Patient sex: F
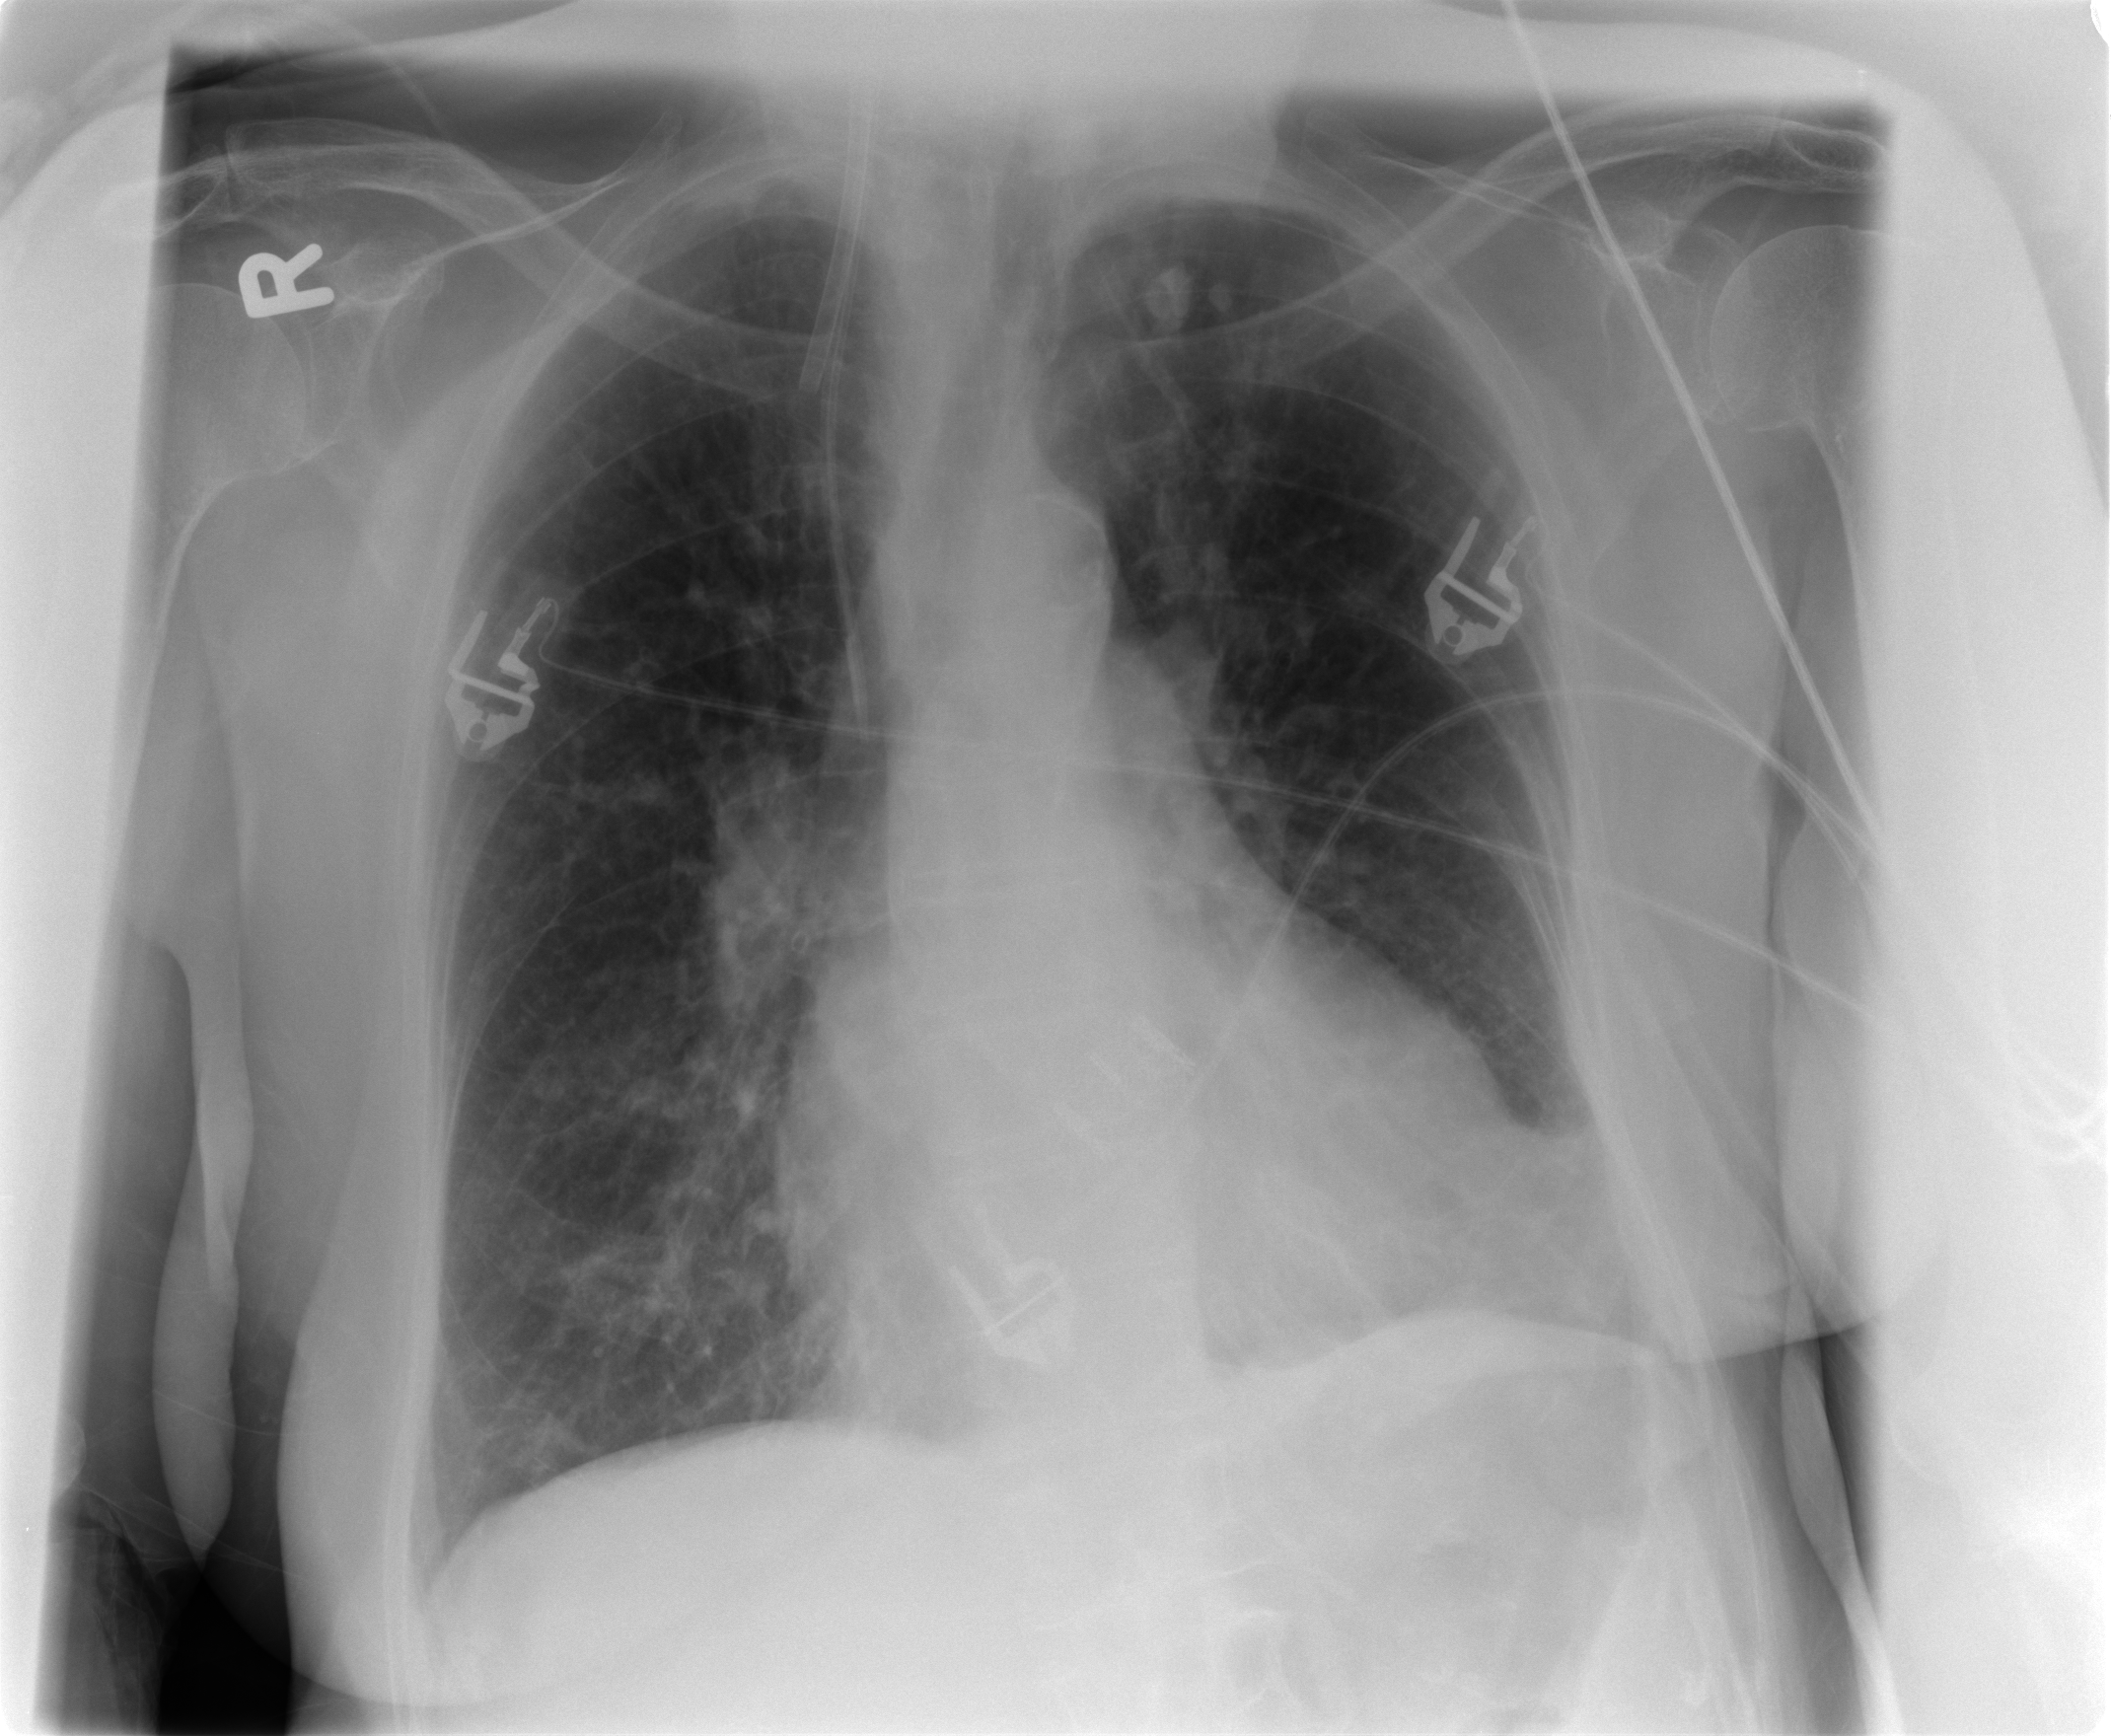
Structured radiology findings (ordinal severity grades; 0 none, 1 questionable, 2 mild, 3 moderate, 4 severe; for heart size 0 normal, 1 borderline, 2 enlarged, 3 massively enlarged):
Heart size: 0
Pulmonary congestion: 0
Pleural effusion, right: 0
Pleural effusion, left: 0
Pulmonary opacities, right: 0
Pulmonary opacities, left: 0
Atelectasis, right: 2
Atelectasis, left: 0